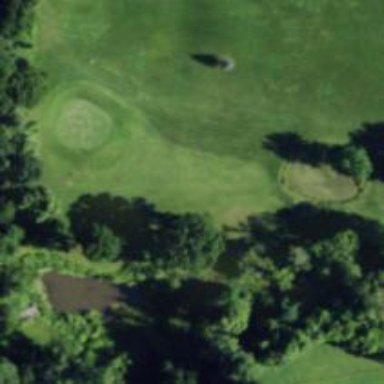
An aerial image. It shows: View of golf hole.